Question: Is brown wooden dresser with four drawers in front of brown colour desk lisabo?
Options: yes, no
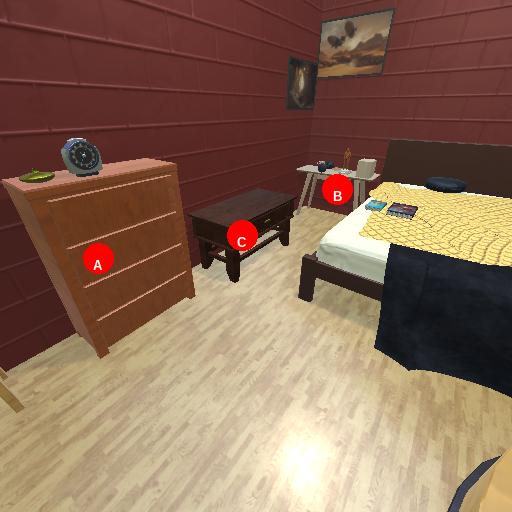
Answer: yes